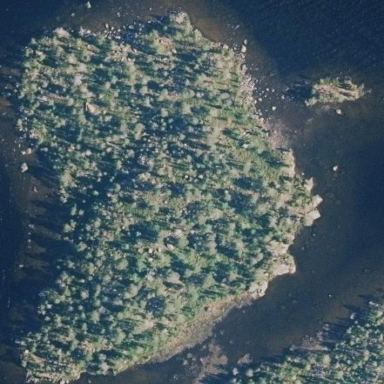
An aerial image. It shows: Islet.